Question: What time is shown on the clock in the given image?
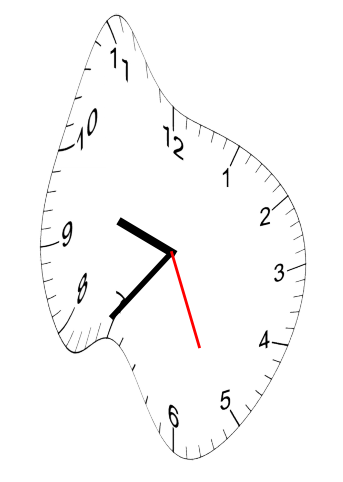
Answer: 09:36:26